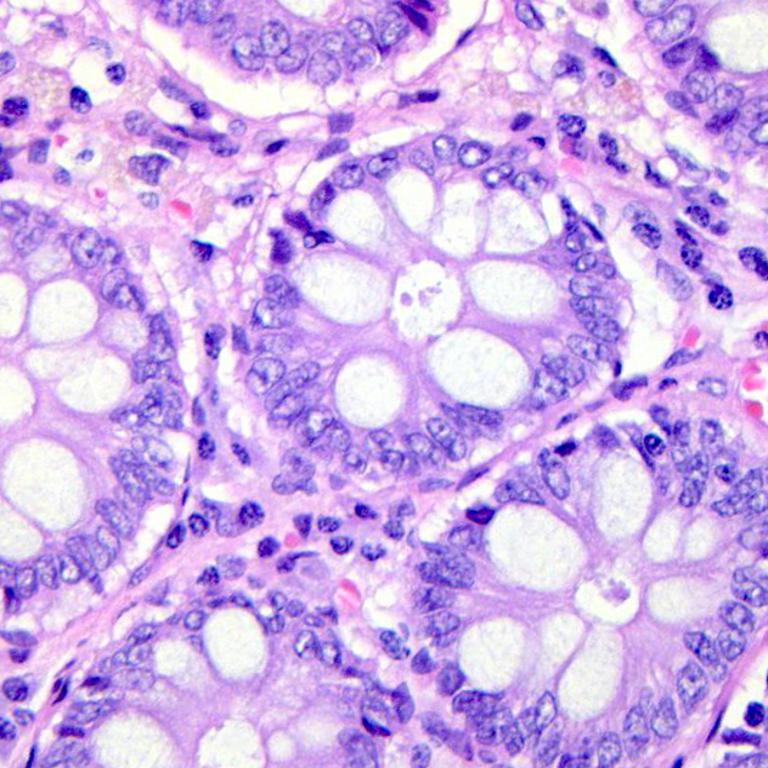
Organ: colon
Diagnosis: benign